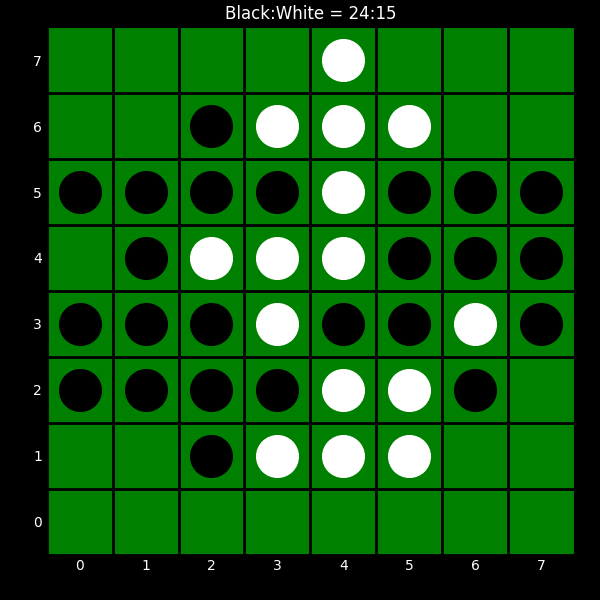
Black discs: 24
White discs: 15